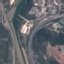
Label: Highway